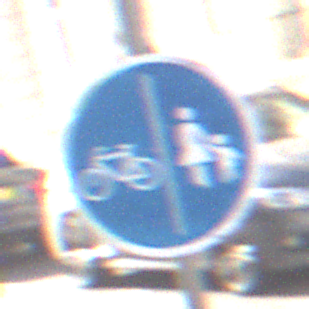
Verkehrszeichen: GetrennterRadUndGehwegRadwegLinks
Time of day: MorningAfternoon
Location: Outdoor (Urban)
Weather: PartlyCloudy
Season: NotSpecified
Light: Natural